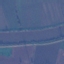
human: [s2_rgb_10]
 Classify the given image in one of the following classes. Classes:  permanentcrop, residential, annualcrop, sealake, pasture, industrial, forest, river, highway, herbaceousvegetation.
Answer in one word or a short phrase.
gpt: River